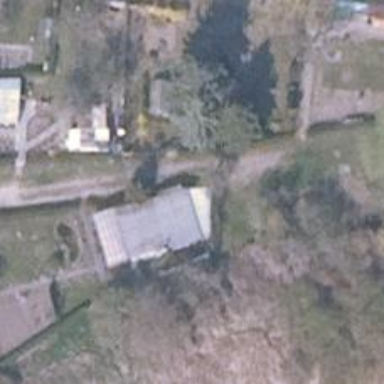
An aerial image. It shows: Driveway.